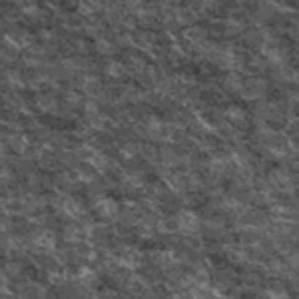
Label: frost